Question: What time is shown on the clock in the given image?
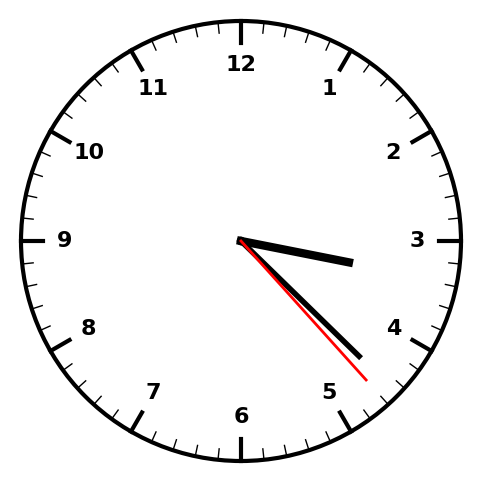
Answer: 03:22:23